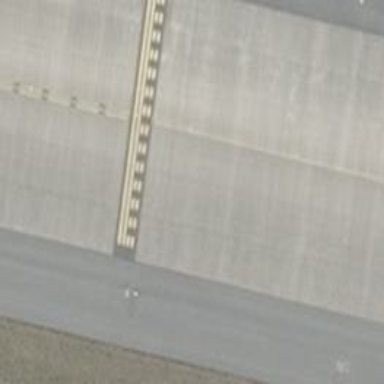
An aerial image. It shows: Runway holding position.